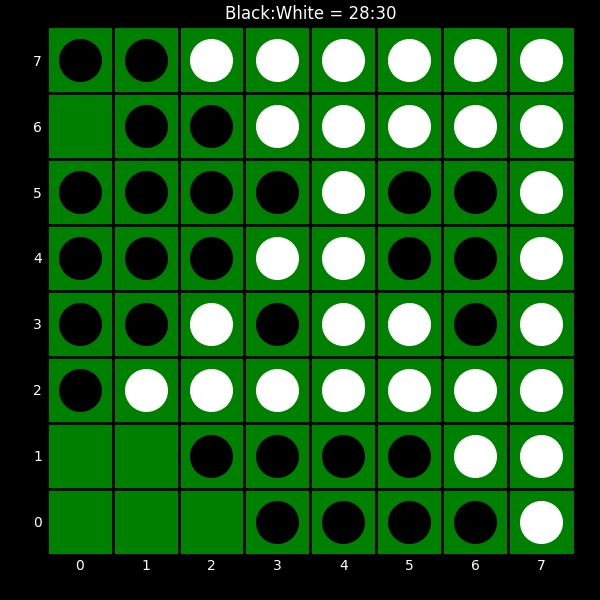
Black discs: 28
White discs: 30